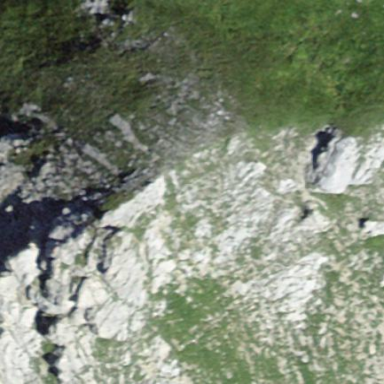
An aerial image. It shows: Landscape of bare rock.